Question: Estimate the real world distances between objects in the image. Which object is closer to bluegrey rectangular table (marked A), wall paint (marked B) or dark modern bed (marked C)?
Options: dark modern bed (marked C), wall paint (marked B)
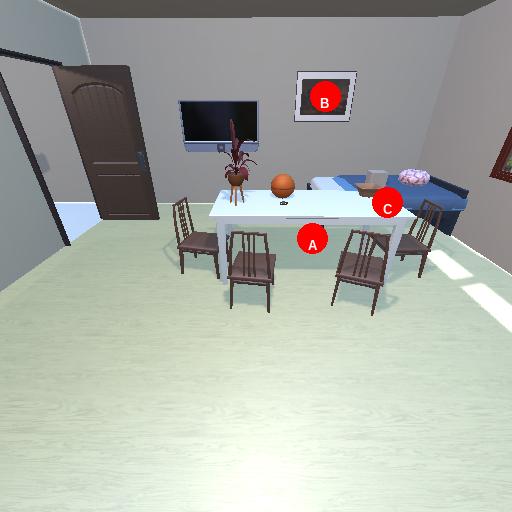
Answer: dark modern bed (marked C)